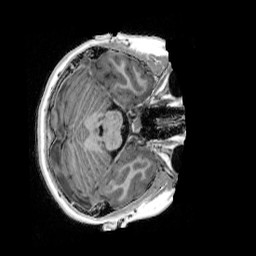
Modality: UNIT1_denoised
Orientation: axial
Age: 12
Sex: female
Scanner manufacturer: siemens
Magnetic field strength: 3 T
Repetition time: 4 s
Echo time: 0.00303 s